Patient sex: M
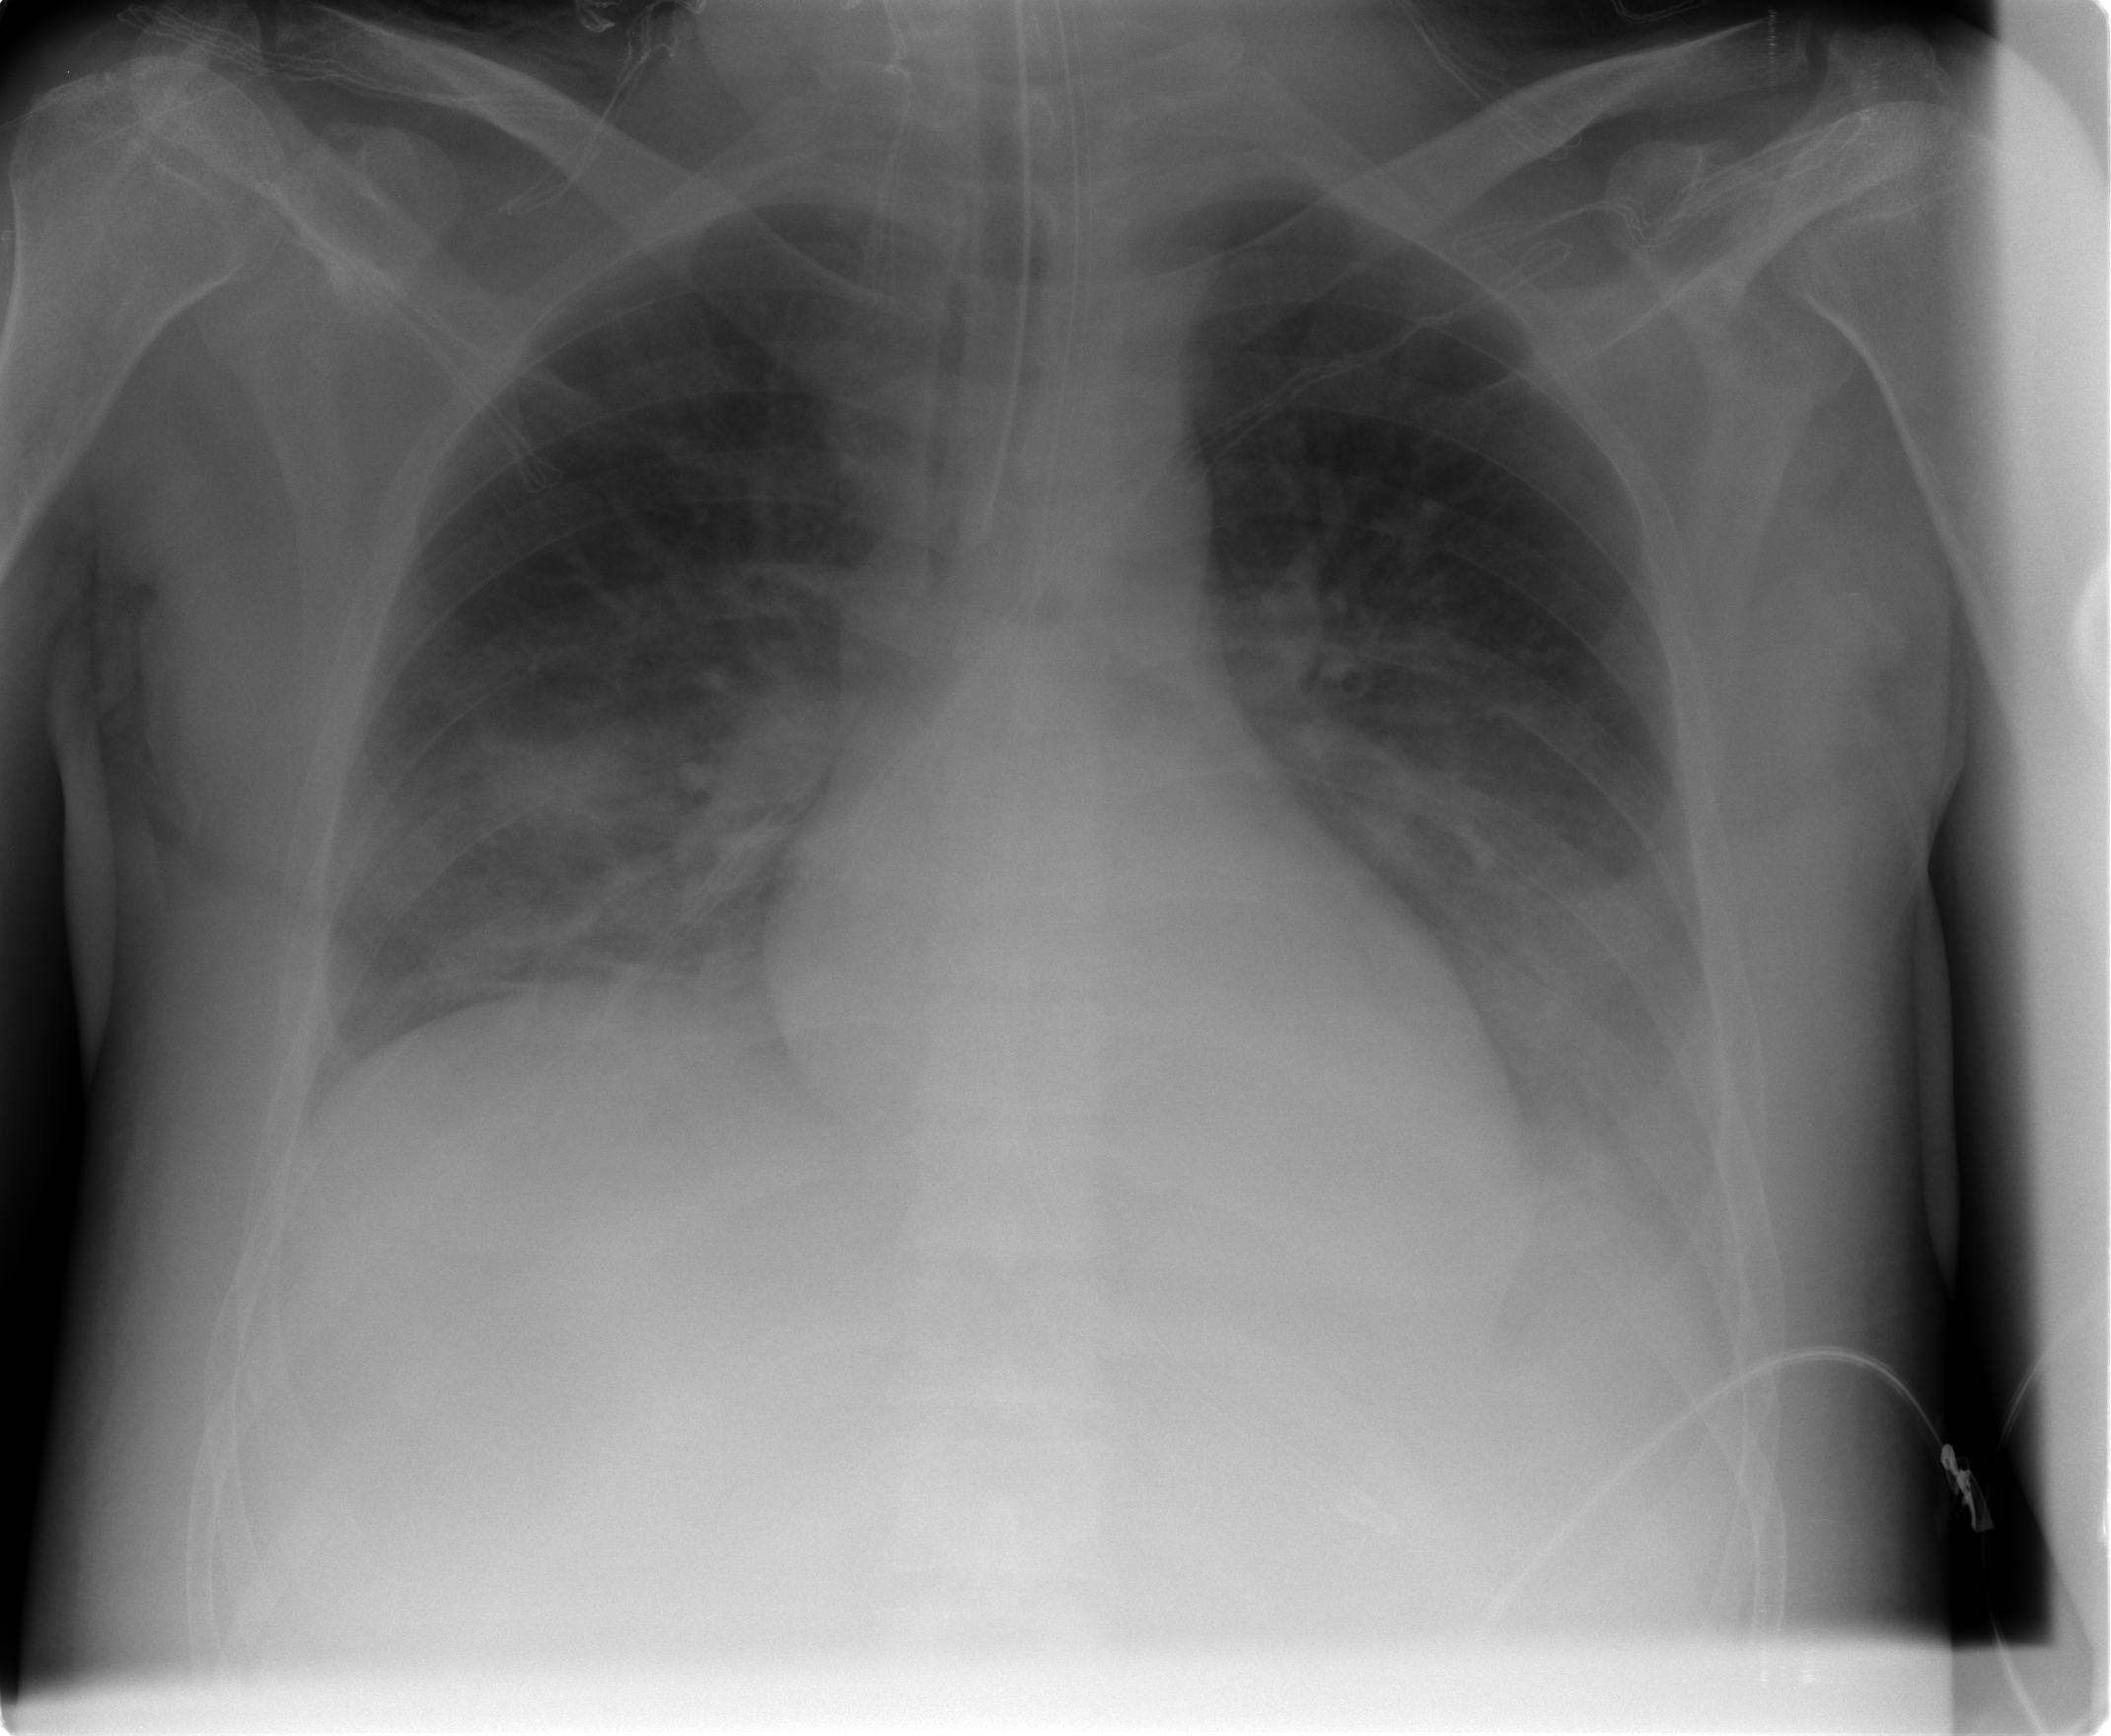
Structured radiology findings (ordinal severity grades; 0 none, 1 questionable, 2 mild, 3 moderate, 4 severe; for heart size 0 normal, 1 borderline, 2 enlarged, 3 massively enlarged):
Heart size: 0
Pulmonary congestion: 2
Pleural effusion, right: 1
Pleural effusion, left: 2
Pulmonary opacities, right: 2
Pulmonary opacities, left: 2
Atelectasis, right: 2
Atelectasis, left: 2